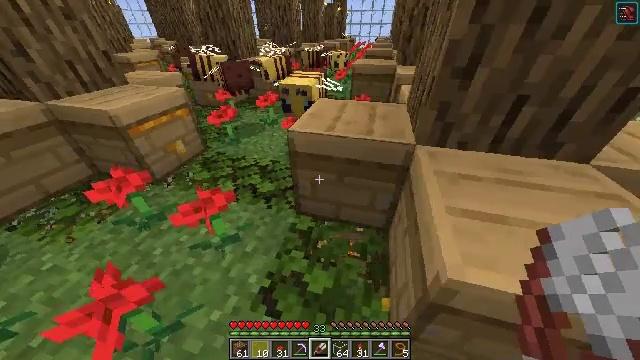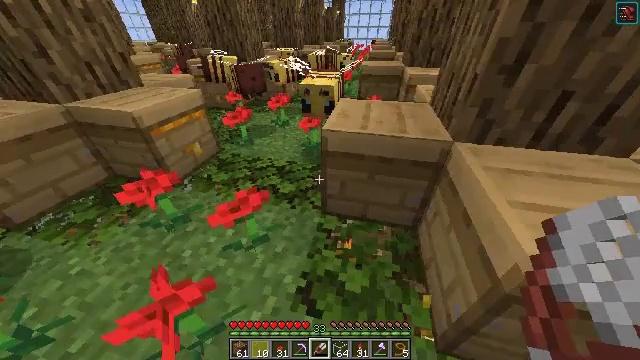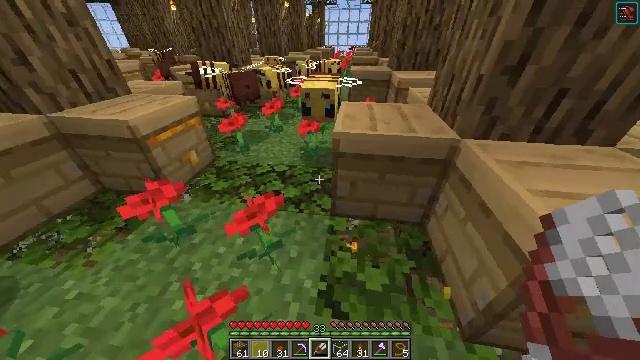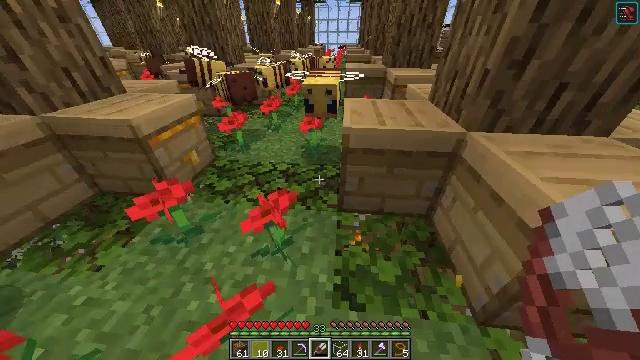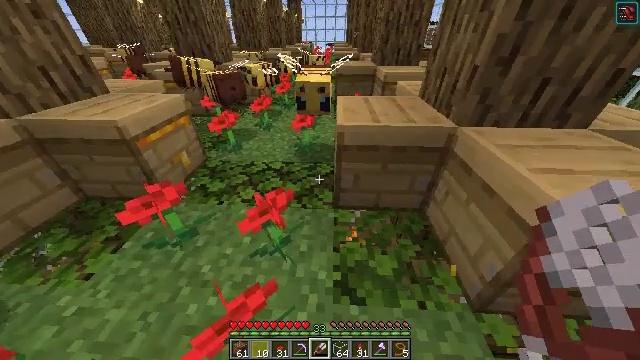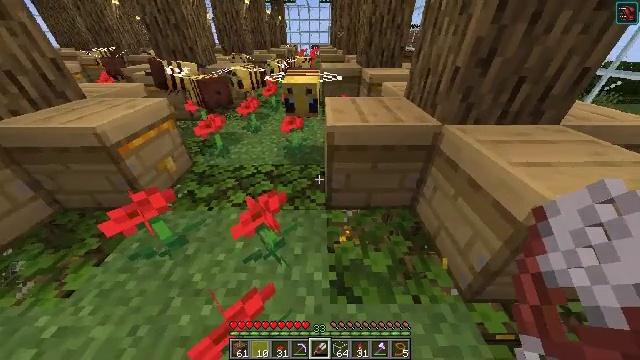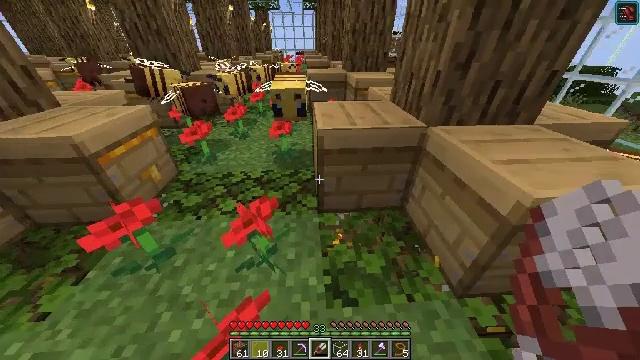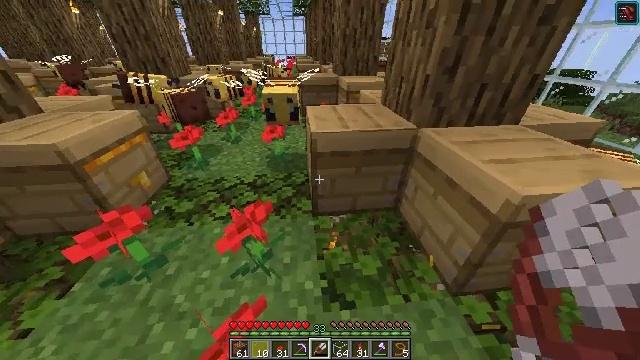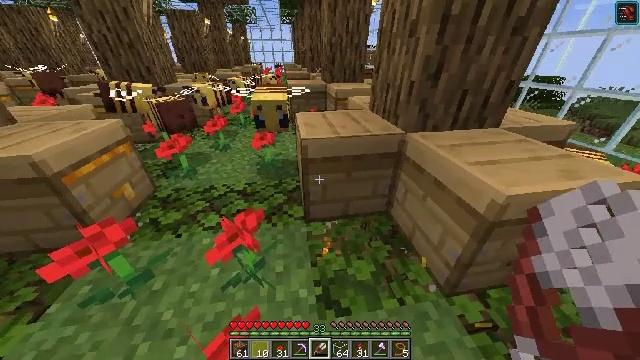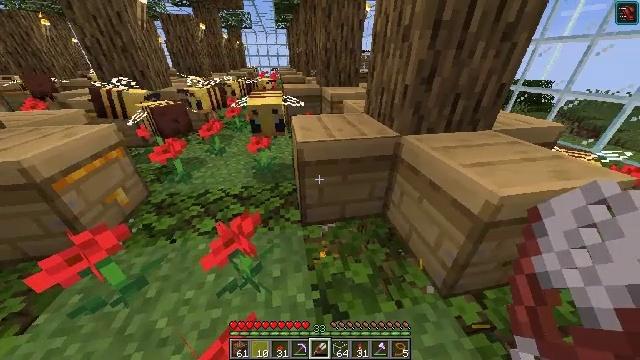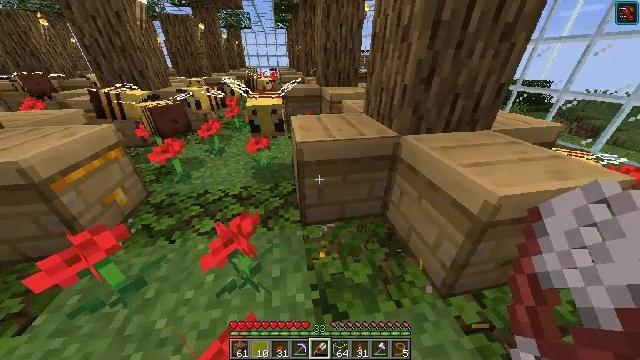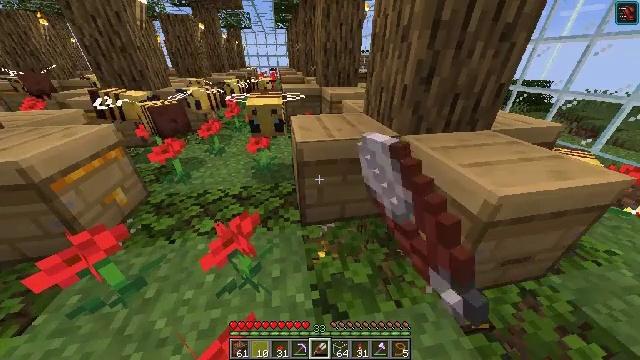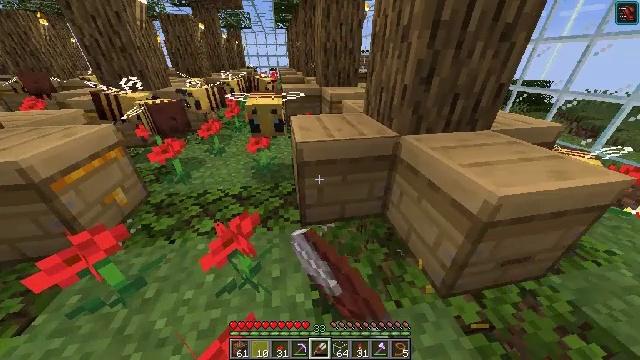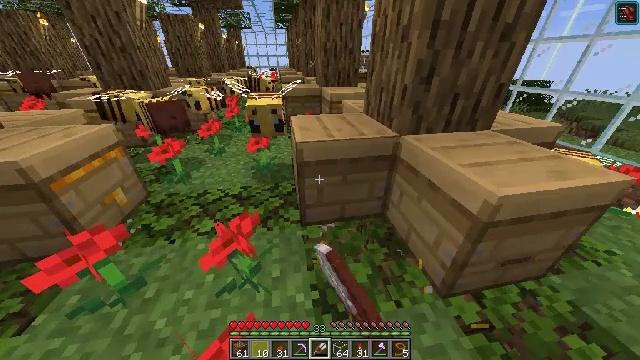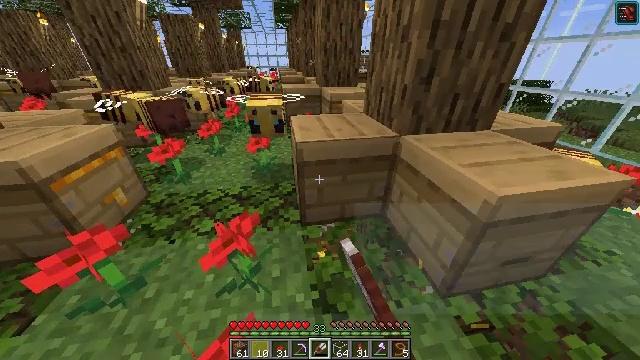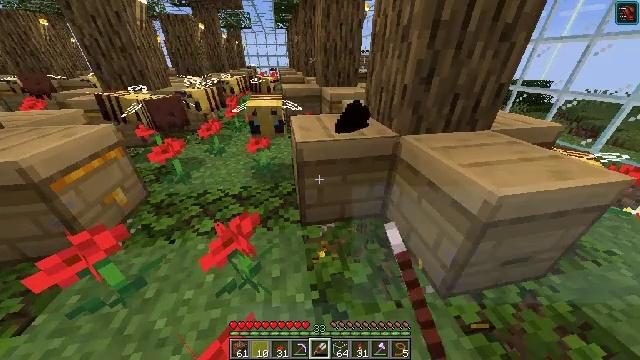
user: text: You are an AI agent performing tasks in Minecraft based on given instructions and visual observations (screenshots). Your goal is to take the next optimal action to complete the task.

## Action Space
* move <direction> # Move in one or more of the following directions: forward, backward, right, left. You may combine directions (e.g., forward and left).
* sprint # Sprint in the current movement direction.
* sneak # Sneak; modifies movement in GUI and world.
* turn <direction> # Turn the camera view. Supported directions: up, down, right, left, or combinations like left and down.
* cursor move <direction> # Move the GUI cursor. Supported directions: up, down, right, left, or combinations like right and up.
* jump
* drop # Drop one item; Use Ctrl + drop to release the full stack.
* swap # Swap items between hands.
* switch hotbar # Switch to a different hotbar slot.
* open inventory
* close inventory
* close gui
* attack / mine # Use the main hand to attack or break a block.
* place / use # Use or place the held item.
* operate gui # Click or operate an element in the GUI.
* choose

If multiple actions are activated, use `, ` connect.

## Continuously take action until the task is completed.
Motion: motion action
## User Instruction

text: Make a honeycomb block with honeycombs on the crafting table.
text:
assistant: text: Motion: move left, turn right
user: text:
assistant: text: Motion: turn right and up, use / place
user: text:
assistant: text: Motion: turn right, use / place
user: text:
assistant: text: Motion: turn right, use / place
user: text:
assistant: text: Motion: turn right
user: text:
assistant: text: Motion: turn right and up
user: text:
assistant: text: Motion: turn right
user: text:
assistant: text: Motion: turn right and up
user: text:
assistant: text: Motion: turn right
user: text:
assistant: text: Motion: use / place
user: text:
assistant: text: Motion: use / place
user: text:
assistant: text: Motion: no_op
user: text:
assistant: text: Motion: no_op
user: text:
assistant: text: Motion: no_op
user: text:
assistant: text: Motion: no_op
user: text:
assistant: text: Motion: no_op
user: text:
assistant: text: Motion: no_op
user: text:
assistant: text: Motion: no_op
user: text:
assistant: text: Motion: no_op
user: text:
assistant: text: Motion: no_op
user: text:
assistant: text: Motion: no_op
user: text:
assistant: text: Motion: no_op
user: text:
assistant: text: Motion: move forward, turn right
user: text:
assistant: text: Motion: move forward, turn right and down
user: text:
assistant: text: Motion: turn right and down
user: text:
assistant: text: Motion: turn right
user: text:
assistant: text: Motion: no_op
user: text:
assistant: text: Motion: no_op
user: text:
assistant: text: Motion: move left, turn left and down
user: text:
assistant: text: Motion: move left, turn left and down